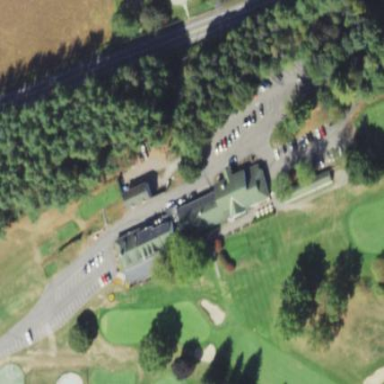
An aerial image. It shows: Clubhouse for golf.